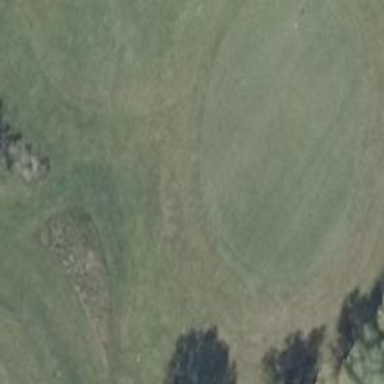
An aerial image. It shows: Golf green.